Question: There is no progress bar on my HTML5 HLS stream when viewing on a HTC One running Android 4.1.2. Works fine on same device running 4.4.2 here is my jsbin:
<URL>
Note: The stream is part of a hybrid app, to replicate you need to test in the Android default browser, works fine in Chrome.
I know the progress bar has no use on the stream, it purely for aesthetics.

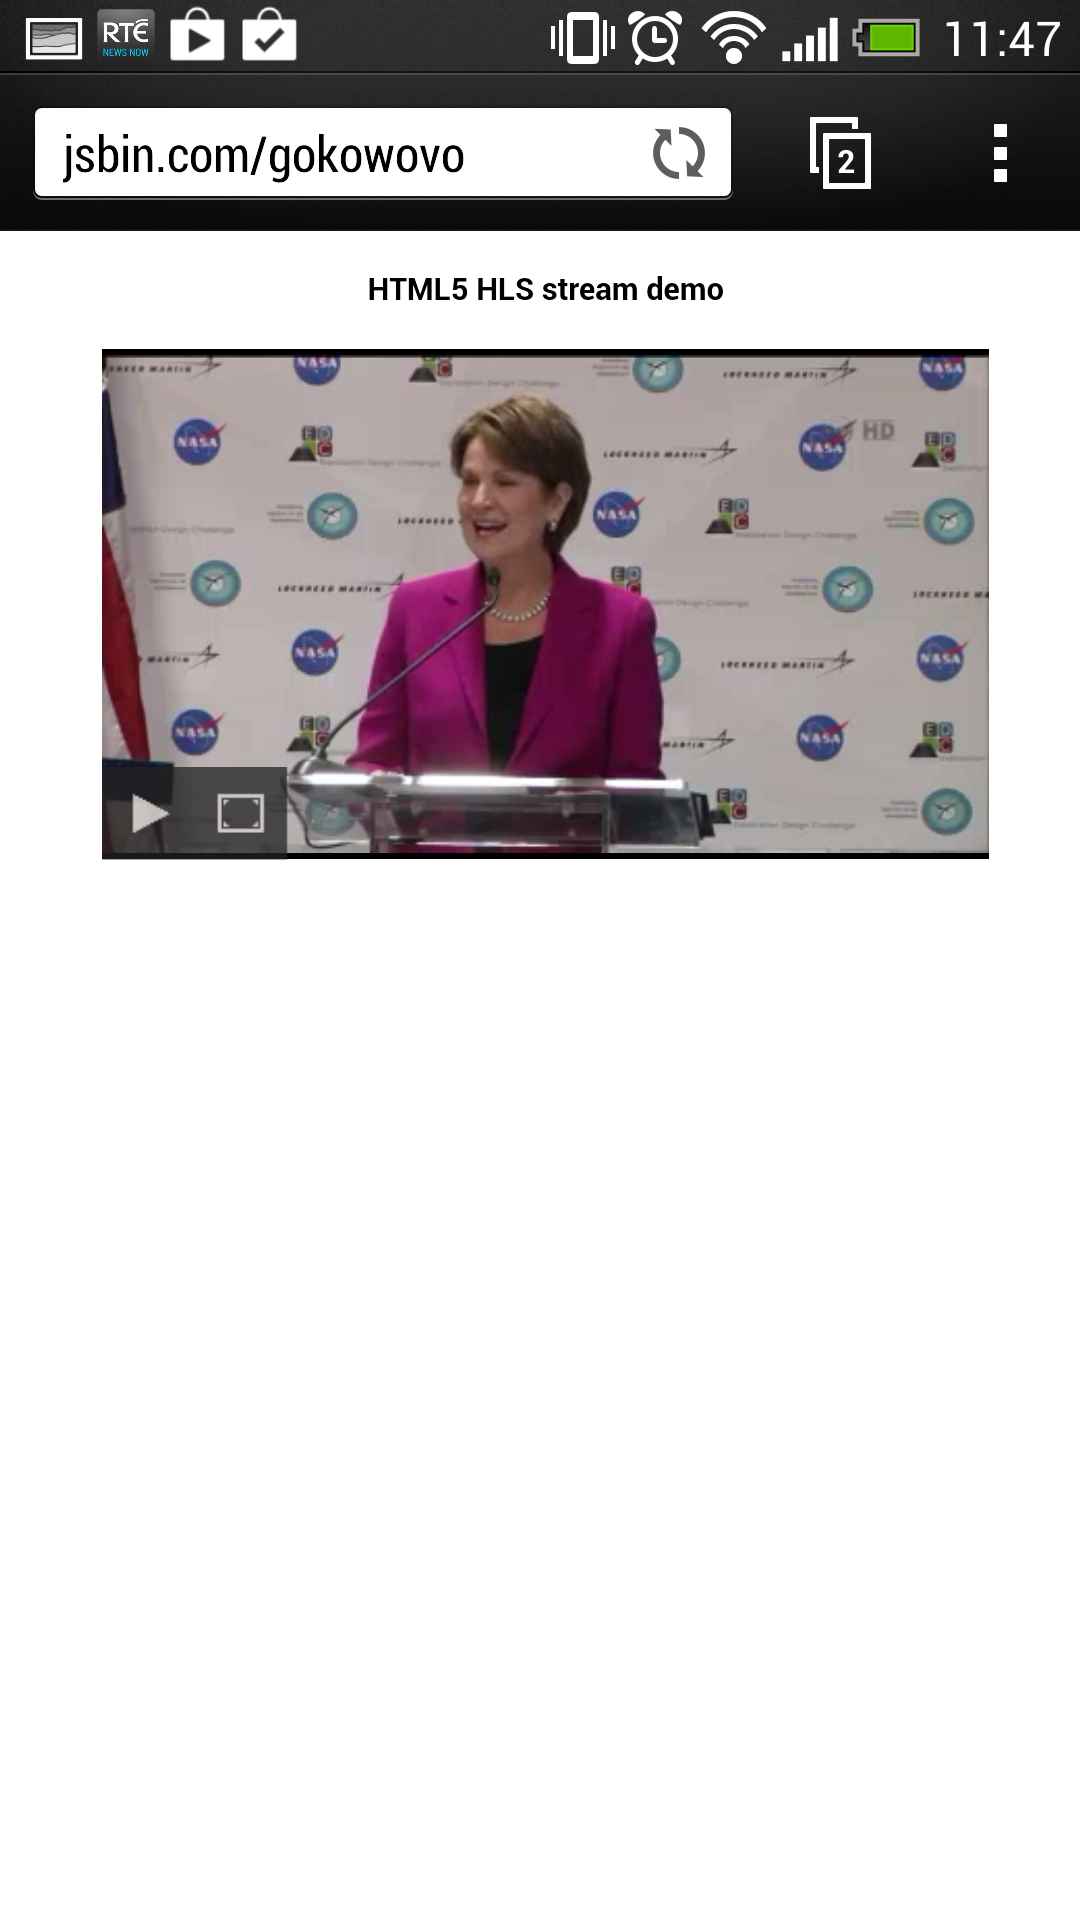
Answer: HLS support on Android is partial. It has made significant progresses in the latest releases but you will still find issues depending on the device and the Android version it is running. This <URL> sums up the situation up to Android 4.1:
> Android 2.3 (Gingerbread)'''
No Support, despite being the most popular version of Android
'''
Android 3.0 (Honeycomb)'''
Streams cause tablet devices to crash
'''
Android 4.0 (Ice Cream Sandwich)'''
VOD streams do not seek
Aspect ratios are not detected and cause image deformation
Fullscreen causes videos to restart from the beginning
'''
Android 4.1+ (Jelly Bean)'''
Aspect ratio issue is fixed, but seek is still unavailable
Chrome does not understand HLS leading to broken mimetype detection
Taking video fullscreen causes devices to throw an error and stop.
'''
As you can see there are known issues for live and on demand streaming - especially for seeking in a stream which relates to your question - for Chrome and the native Android browser (not to mention the others). If you stream live and want to target Android under 4.1 RTSP is the preferred solution (RTSP will also suit other devices like Blackberry).
You could think about building your <URL> to have more control over the layout of your video player but if you go that road I suggest you keep it to the basic functionality you need for the Android part of your project.
You might want to look at MPEG DASH as well. It has a <URL> that begins to exhibit support for Chrome on Android and works live and on demand.